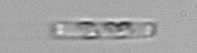
Label: Cerataulina_pelagica